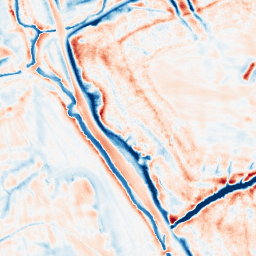
Category: edge_preserving
Decomposition family: bilateral
Decomposition parameters: d: 21
sigma_color: 75
sigma_space: 75
Upsampling method: regularized
Upsampling parameters: scale: 2
lambda_reg: 0.001
Upsampling scale: 2